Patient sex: F
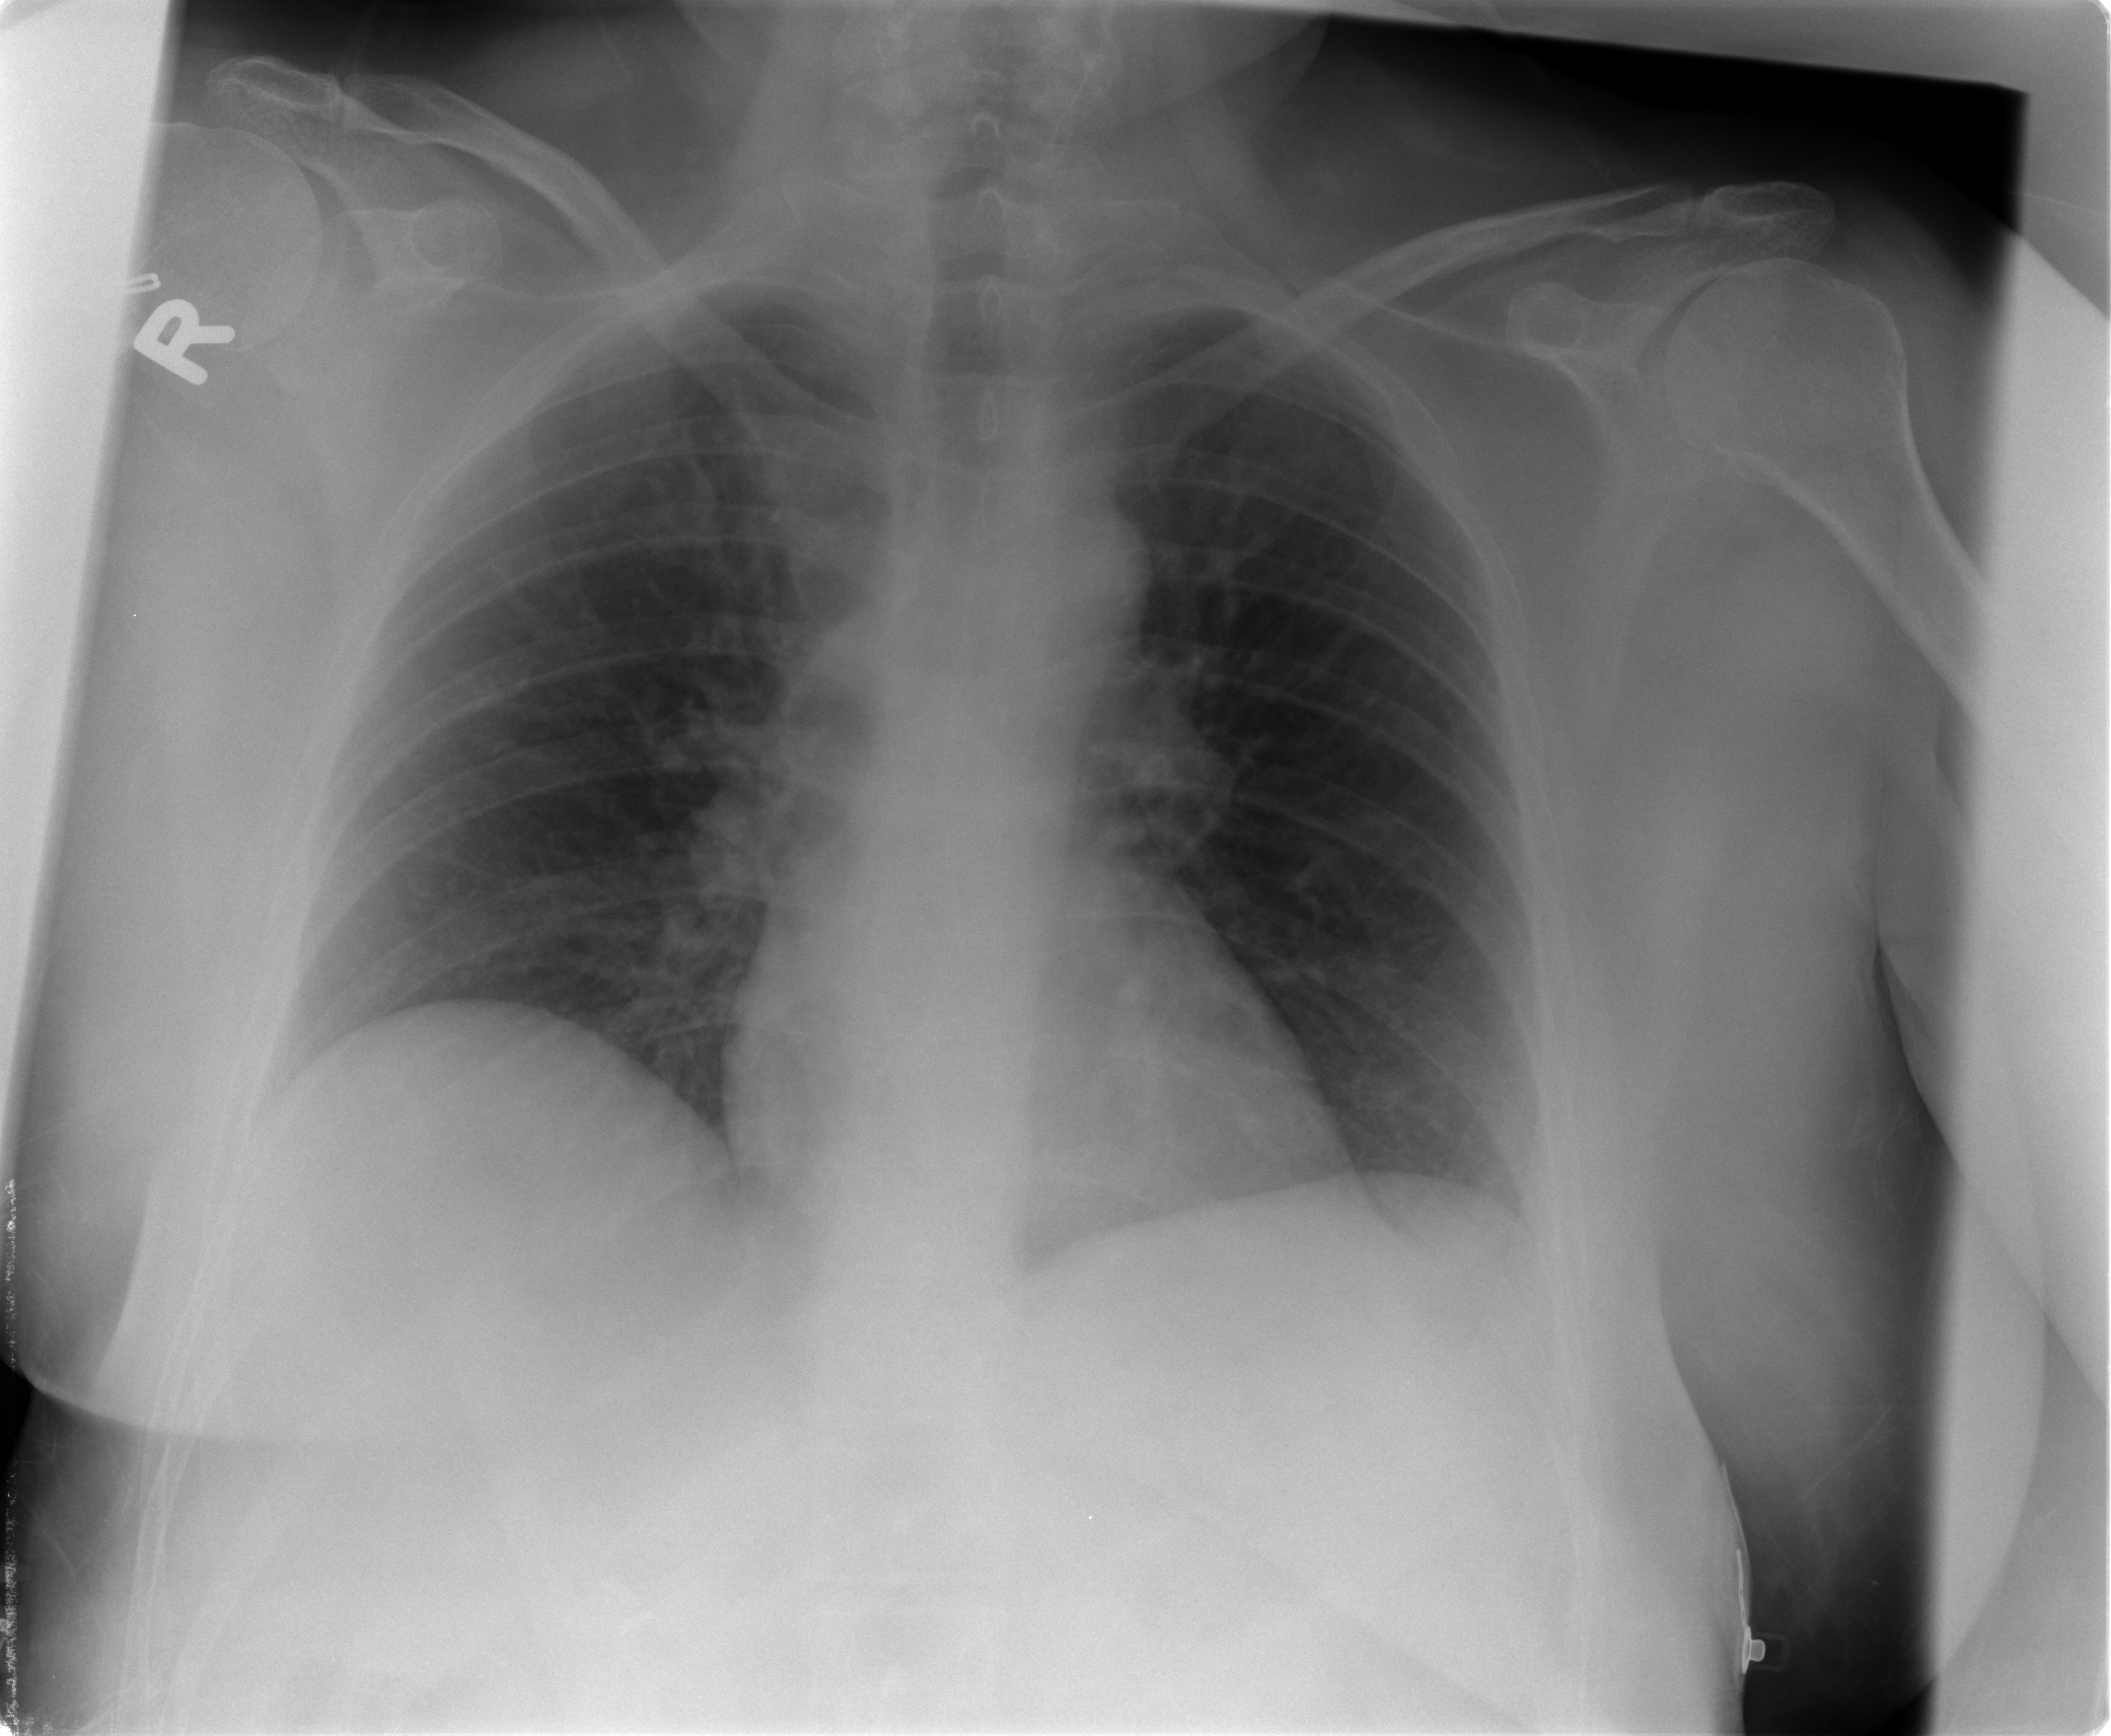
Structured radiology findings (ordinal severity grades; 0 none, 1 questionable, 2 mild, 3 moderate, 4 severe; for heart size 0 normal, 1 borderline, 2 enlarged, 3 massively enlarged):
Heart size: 0
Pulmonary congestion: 1
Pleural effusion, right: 0
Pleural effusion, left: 0
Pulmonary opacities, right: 0
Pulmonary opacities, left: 0
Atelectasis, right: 0
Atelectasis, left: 0